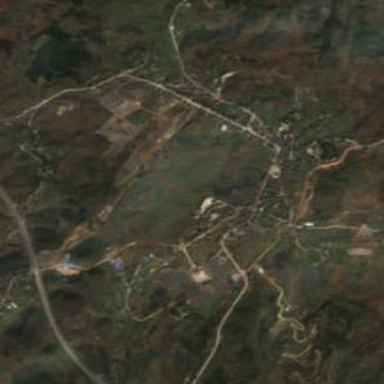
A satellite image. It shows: Ethnic township within town.